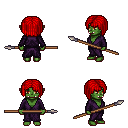
a pixel art fantasy rpg character, female body template, orc, green skin, purple robe, red pants, red pageboy hairstyle, spear, four views (front, back, left, right), 2x2 character sprite sheet, small pixel art, hard edges, no anti-aliasing